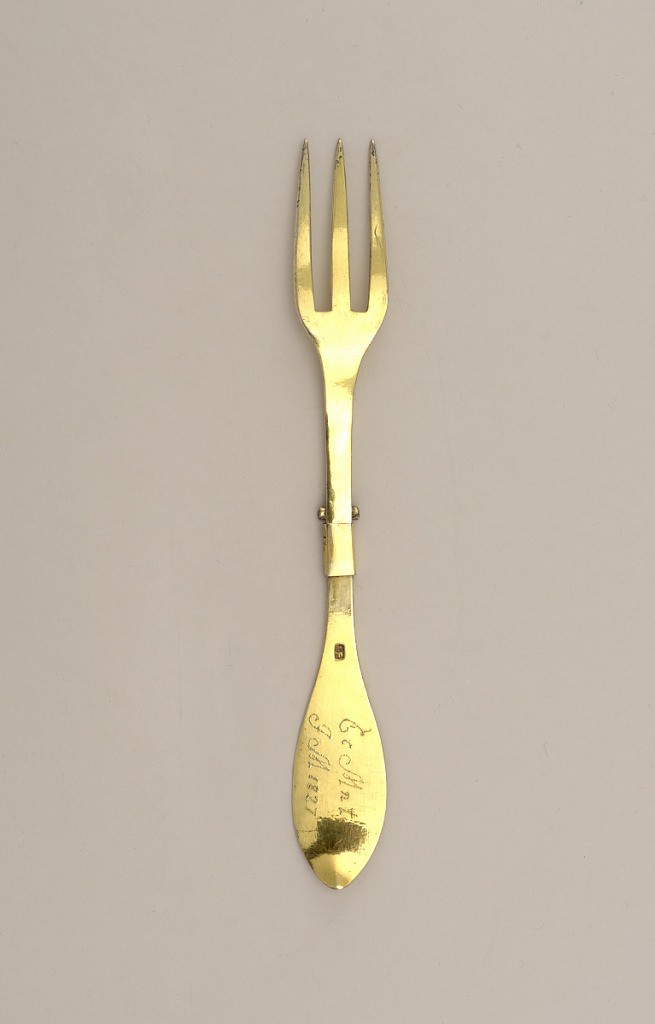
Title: Folding Fork with Engraved Decoration From Traveling Cutlery Set
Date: ca. 1827
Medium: gold plated, silver
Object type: fork
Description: Fork has three short straight tines, rounded shoulders, flat handle flaring towards the end. Hinge and small sliding sleeve, tines bend towards handle. End of handle has decorative border on front.